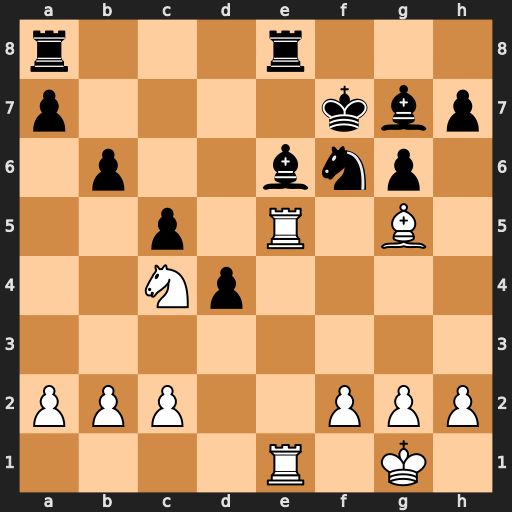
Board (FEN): r3r3/p4kbp/1p2bnp1/2p1R1B1/2Np4/8/PPP2PPP/4R1K1
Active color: w
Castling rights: -
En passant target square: -
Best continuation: Nd6+ Kg8 Nxe8 Nxe8 Rxe6